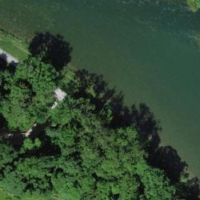
EUNIS habitat code: 53
Species observed at this site:
Chroicocephalus ridibundus
Prunus padus